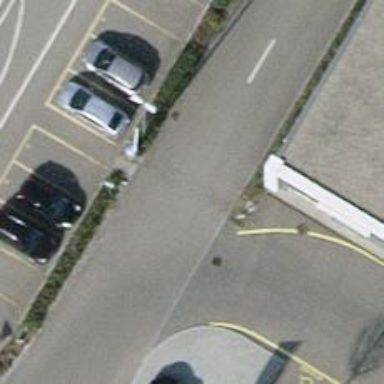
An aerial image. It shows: Lift gate barrier.